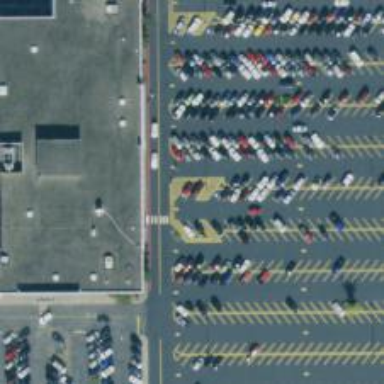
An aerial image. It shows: Parking space is available.